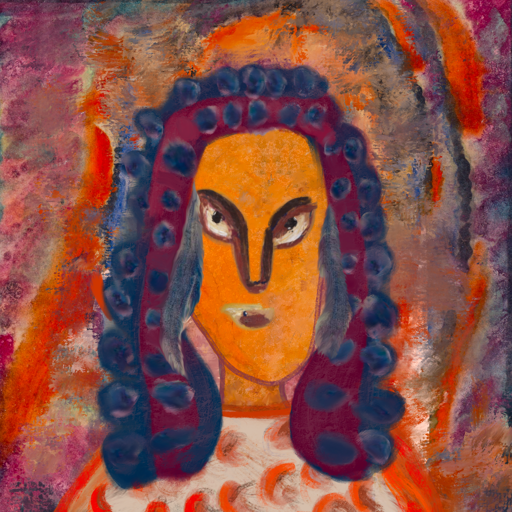
Background: Experience, Head And Neck Front: Hypocrite, Face Front: After_Raid, Bust: Rupkatha, Hair Front: Hill_Girl, Head Accessory: Blank, Second Necklace: Blank, Necklace: Blank, Baby: Blank